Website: lowes
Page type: customer-info-address
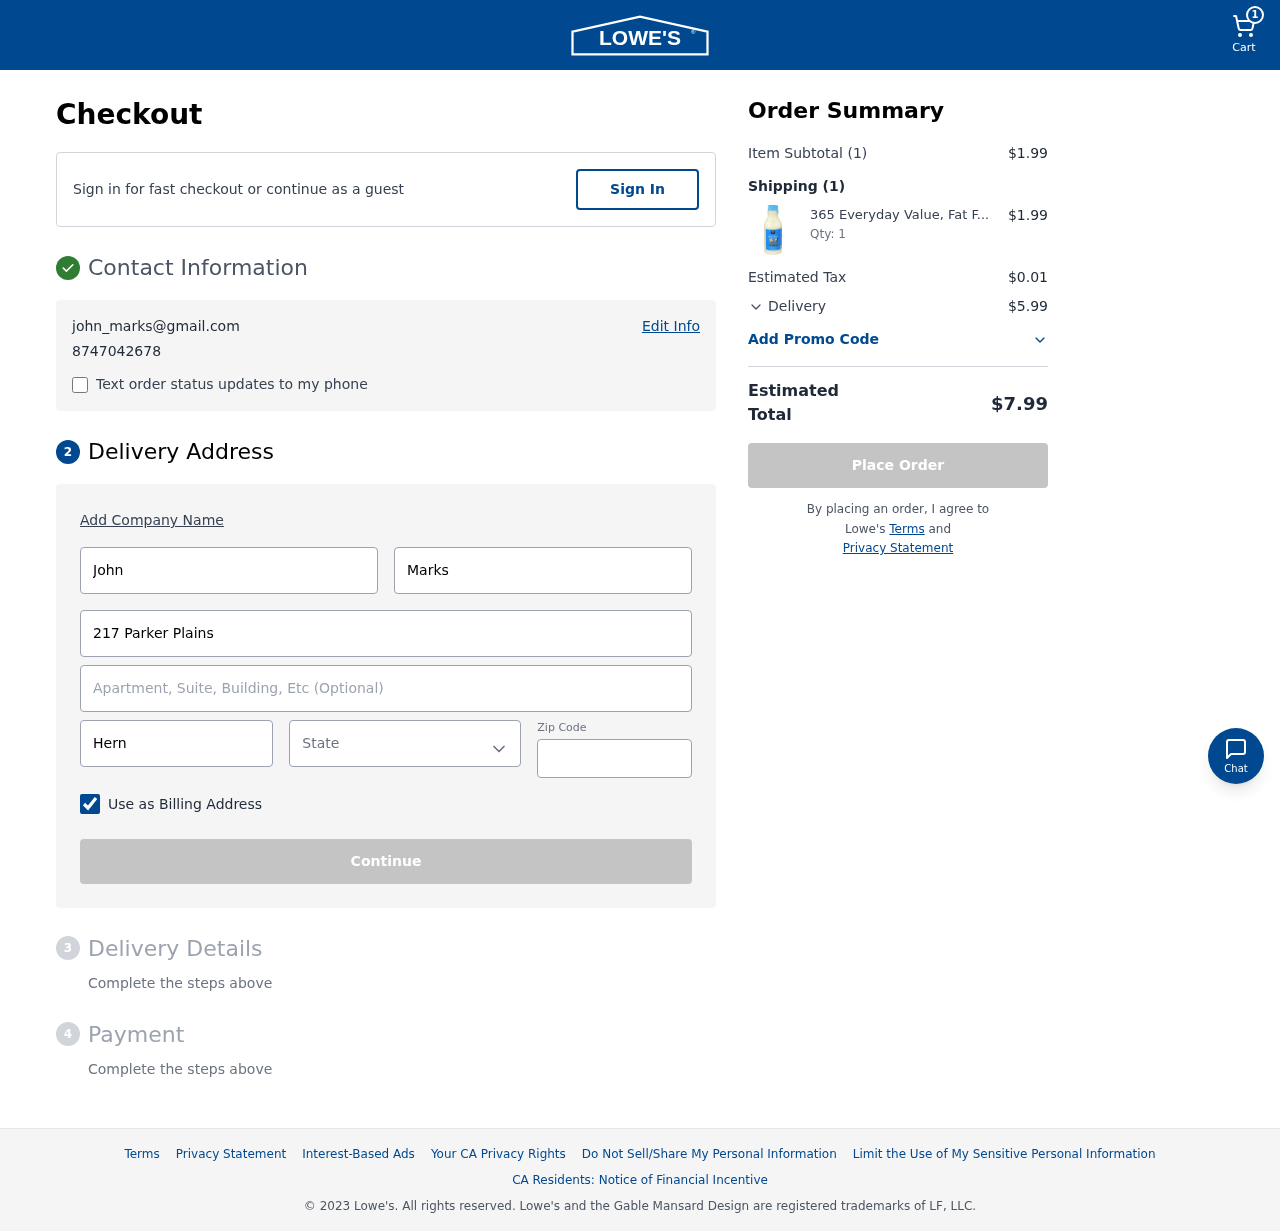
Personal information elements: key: PII_CITY
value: Hernandezview
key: PII_EMAIL
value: john_marks@gmail.com
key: PII_FIRSTNAME
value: John
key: PII_LASTNAME
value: Marks
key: PII_PHONE
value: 8747042678
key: PII_POSTCODE
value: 09106
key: PII_STATE
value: Pennsylvania
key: PII_STREET
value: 217 Parker Plains
Product elements: key: PRODUCT1_NAME
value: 365 Everyday Value, Fat Free Skim Milk, Pint
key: PRODUCT1_QUANTITY
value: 1
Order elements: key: ORDER_NUM_ITEMS
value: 1
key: ORDER_SUBTOTAL
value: $1.99
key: ORDER_NUM_ITEMS2
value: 1
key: ORDER_SUBTOTAL2
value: $1.99
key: ORDER_TAX
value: $0.01
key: ORDER_SHIPPING_COST
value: $5.99
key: ORDER_TOTAL
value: $7.99